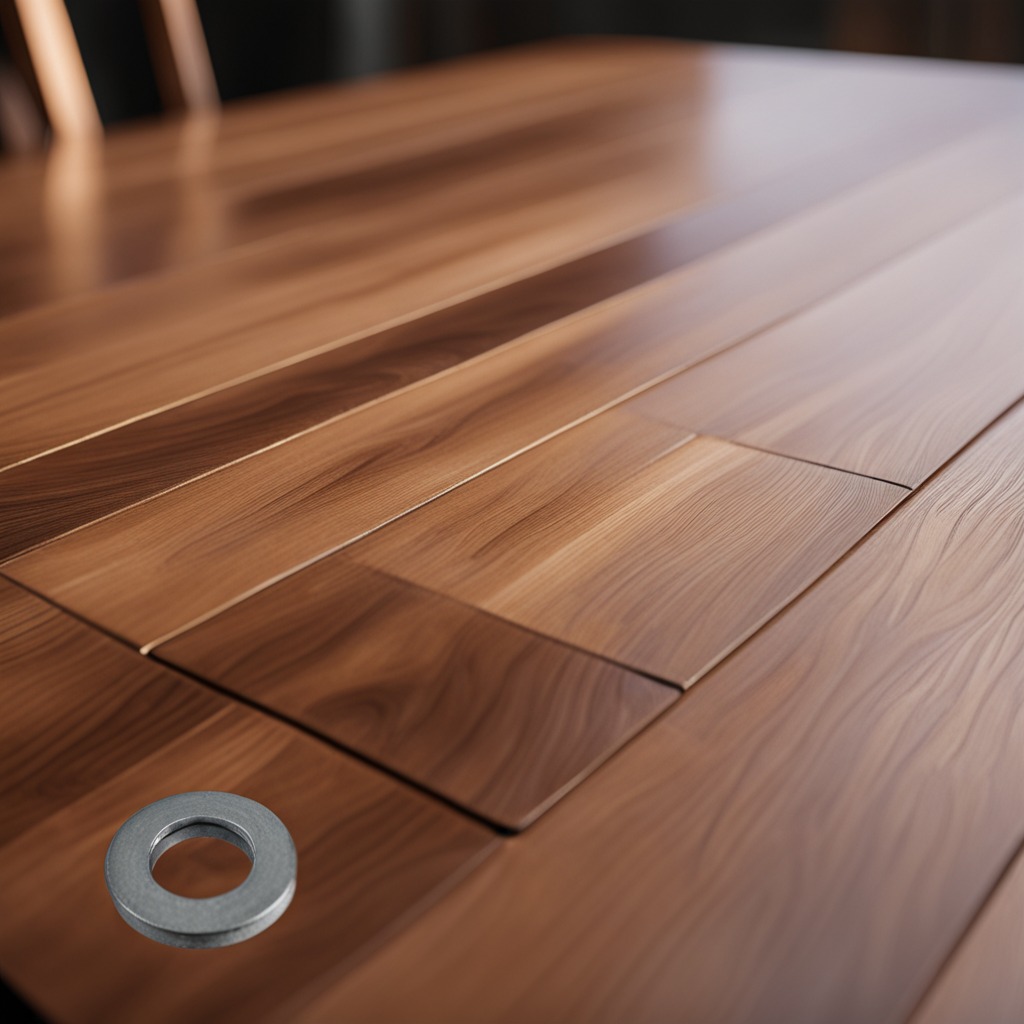
A flat metal washer is lying on a wooden table in a carpentry studio.